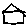
Label: house